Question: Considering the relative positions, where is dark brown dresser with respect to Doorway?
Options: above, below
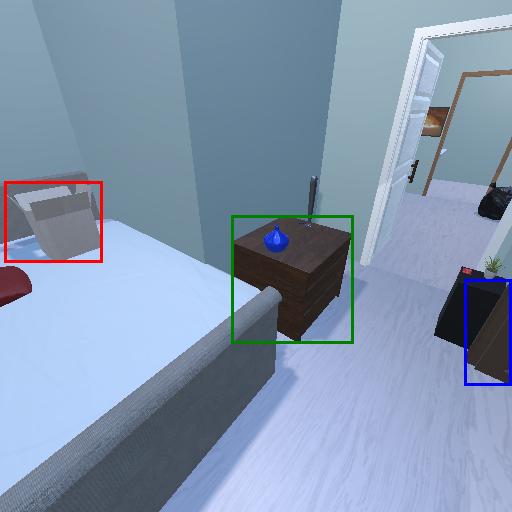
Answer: above